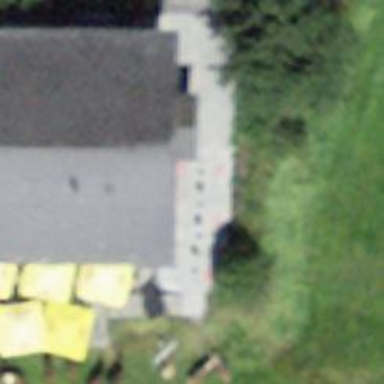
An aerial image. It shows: Restaurant.